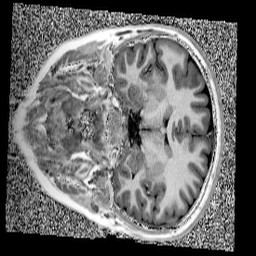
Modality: UNIT1
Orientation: coronal
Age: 11
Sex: female
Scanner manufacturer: siemens
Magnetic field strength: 3 T
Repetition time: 4 s
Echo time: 0.00303 s